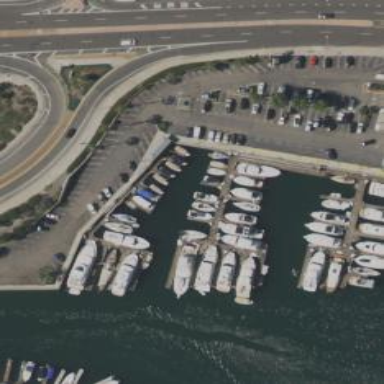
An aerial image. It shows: Man-made pier.